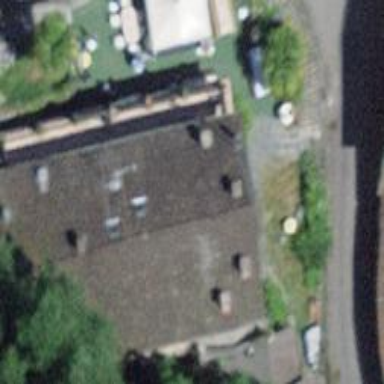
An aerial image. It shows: Restaurant.